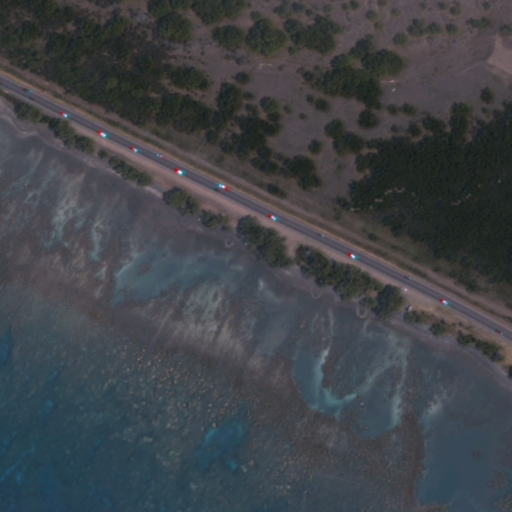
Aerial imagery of beach in Hawaii named Kailiili containing only unknown